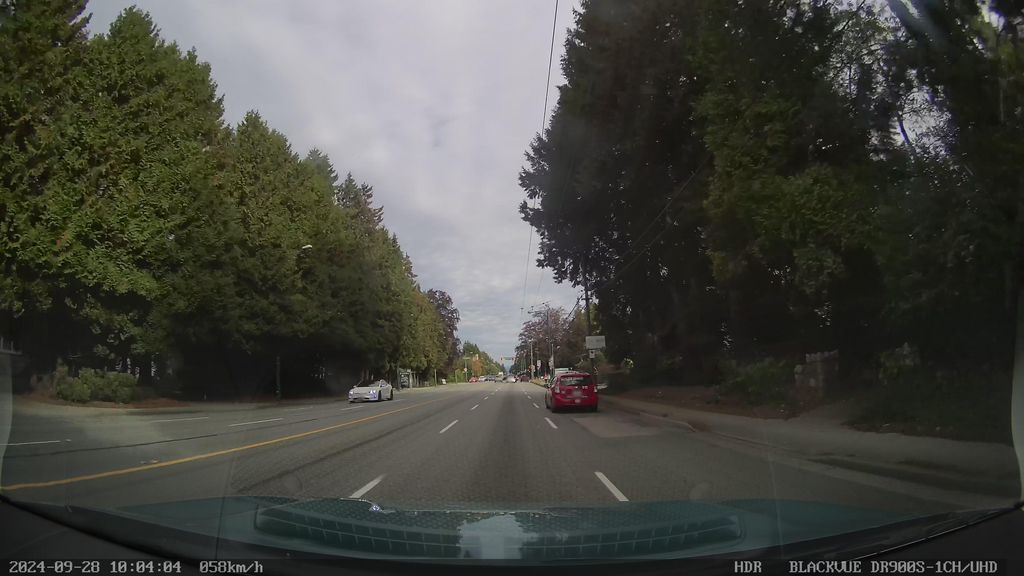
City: vancouver